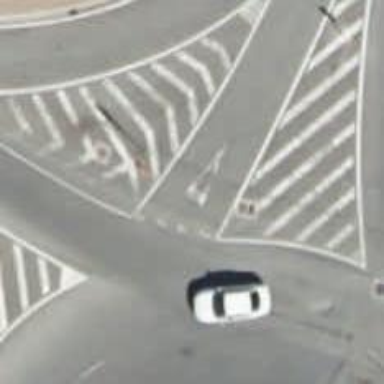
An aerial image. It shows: Road with "give way" sign.